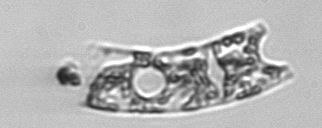
Label: Eucampia